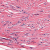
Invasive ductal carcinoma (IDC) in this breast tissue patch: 0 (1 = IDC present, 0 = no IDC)